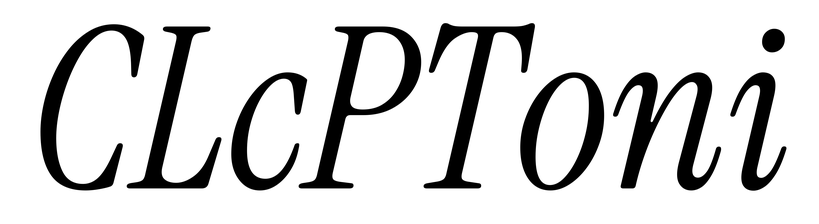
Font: InstrumentSerif-Italic